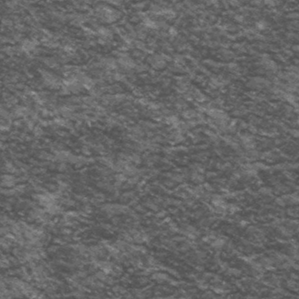
Label: frost